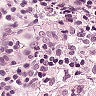
Metastatic tissue present: yes